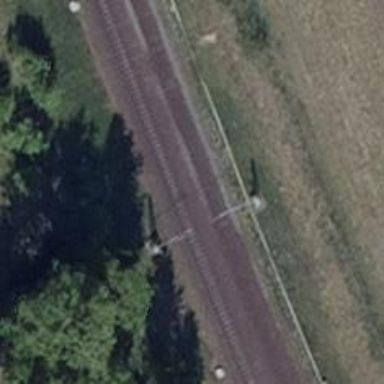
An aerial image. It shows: Railway milestone with catenary mast.